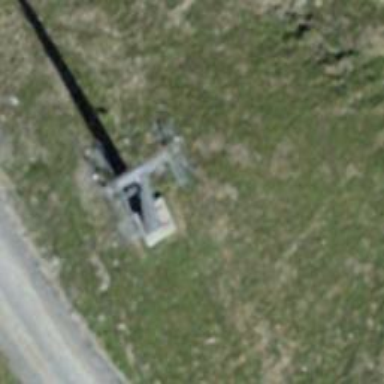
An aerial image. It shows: Pylon used for aerialway.